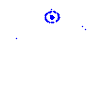
Particle: pion